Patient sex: F
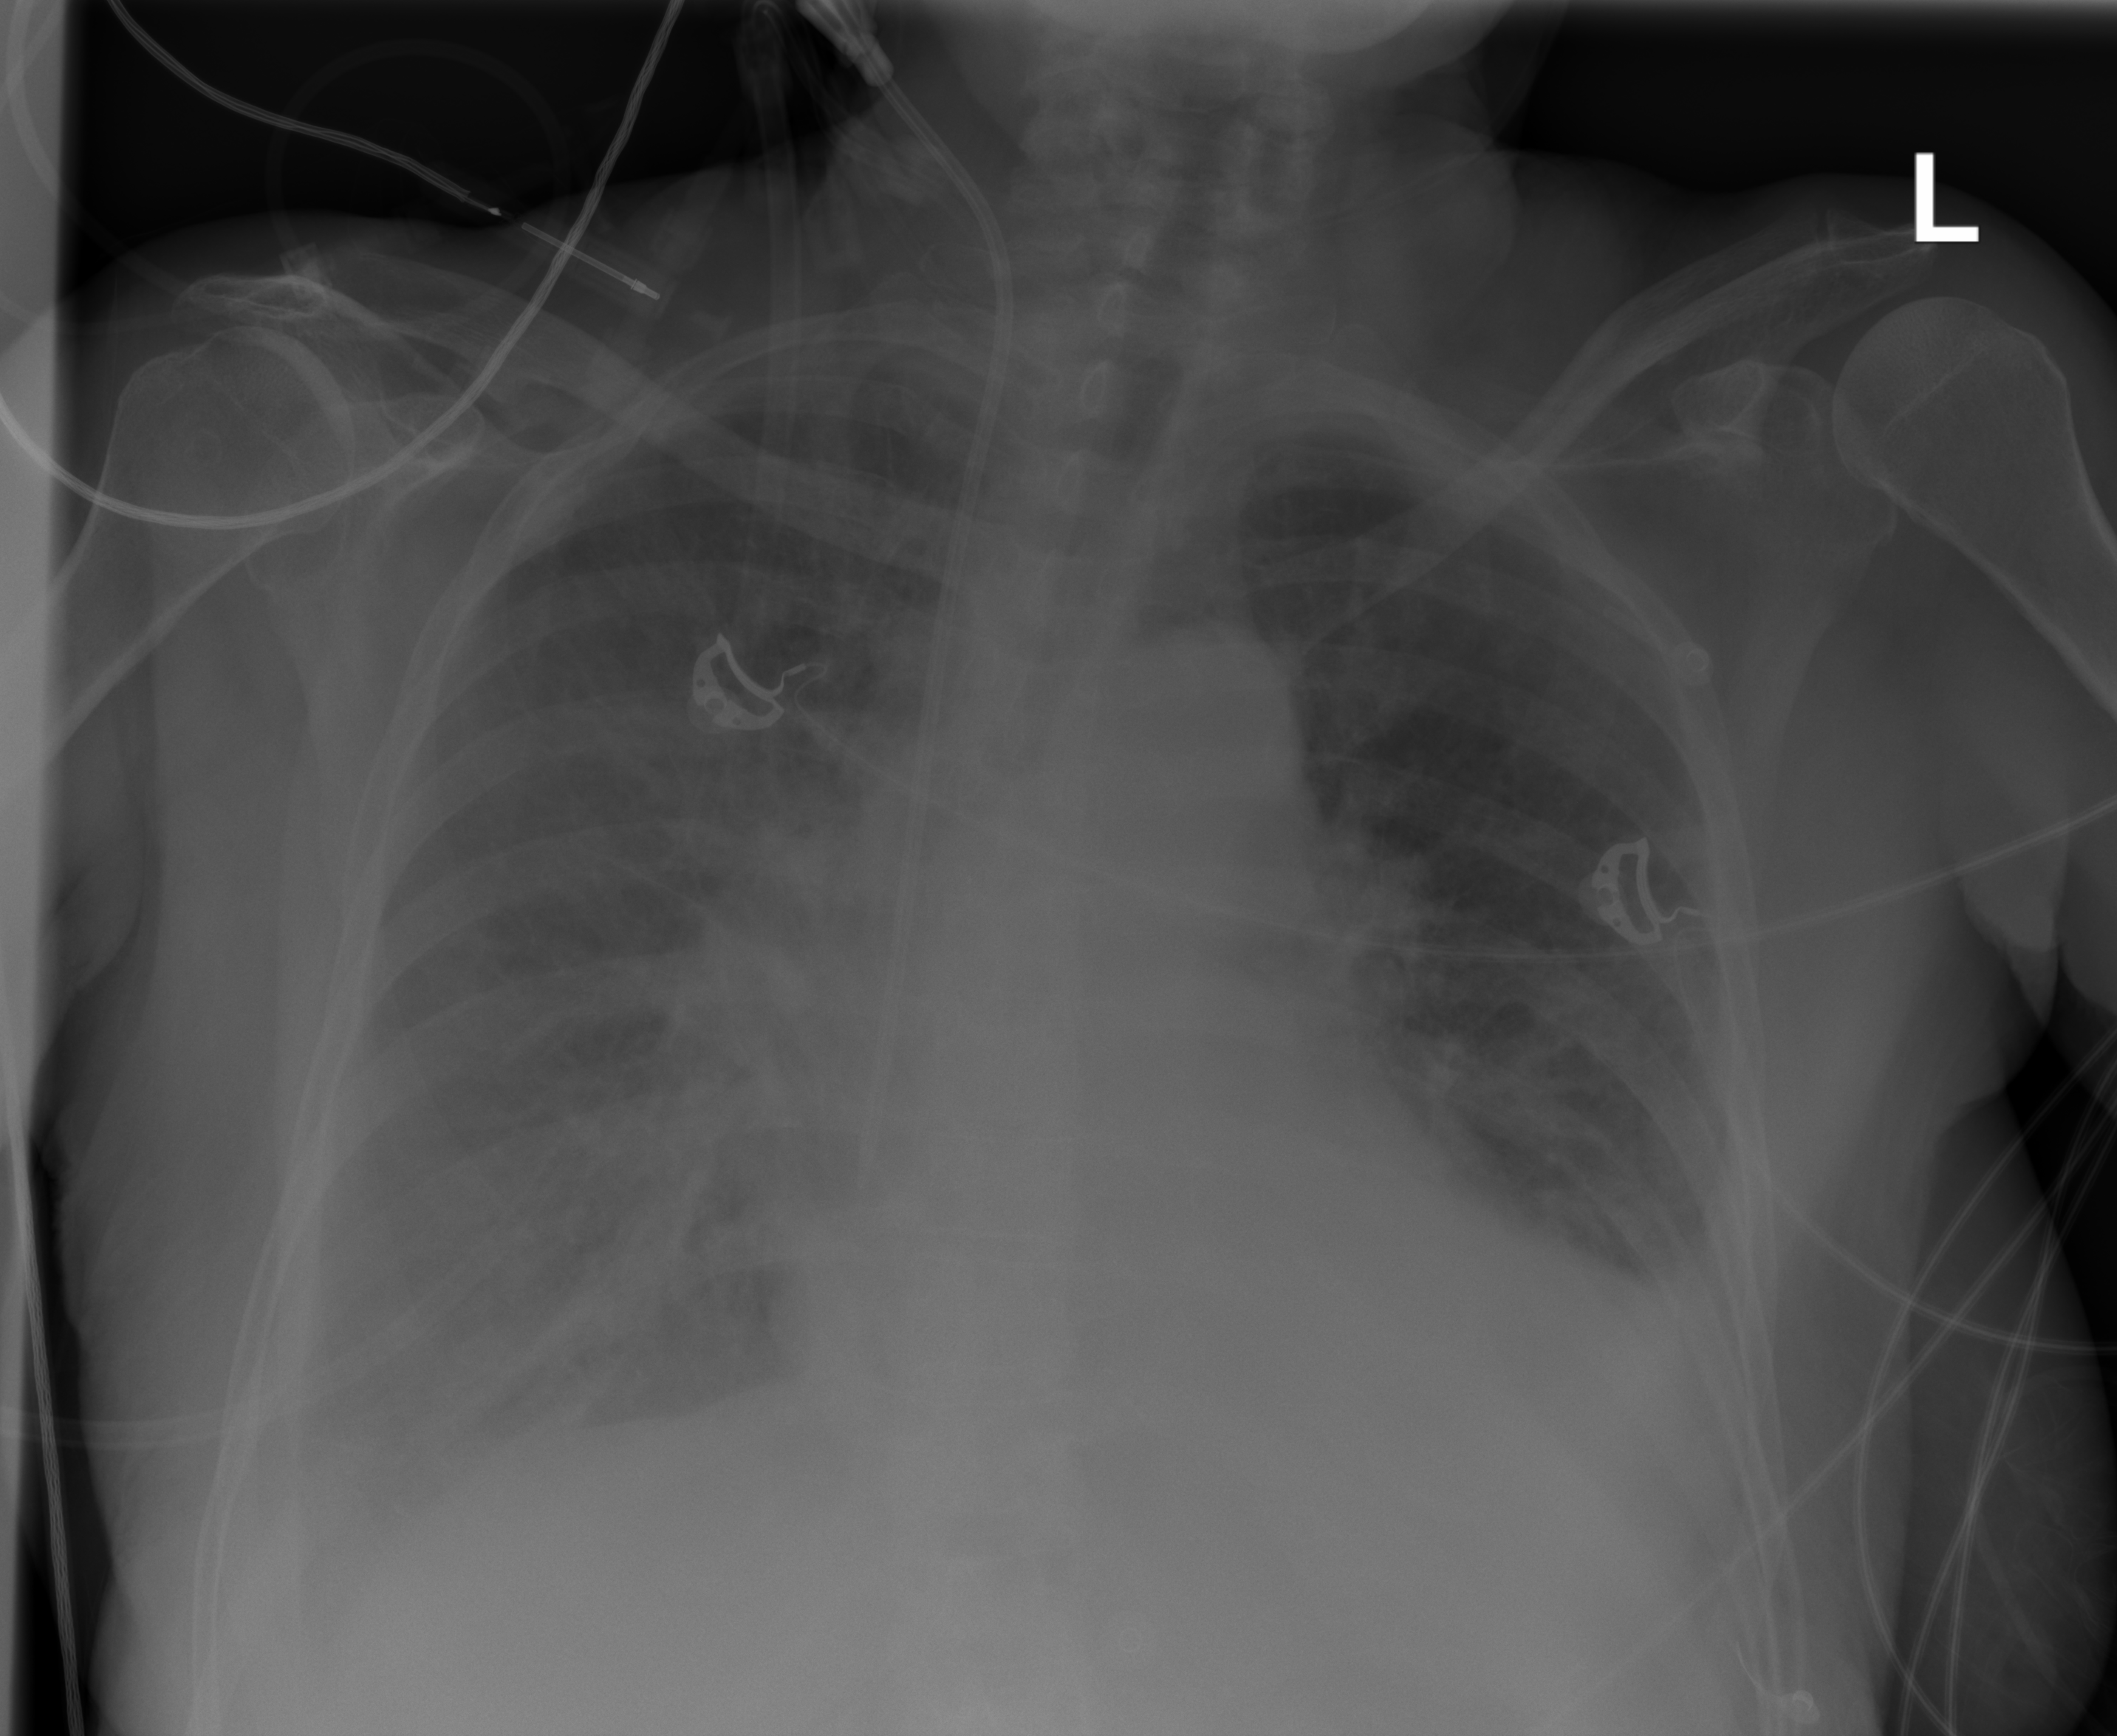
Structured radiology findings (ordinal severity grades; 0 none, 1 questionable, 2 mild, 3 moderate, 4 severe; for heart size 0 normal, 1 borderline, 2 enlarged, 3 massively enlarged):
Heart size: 2
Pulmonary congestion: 2
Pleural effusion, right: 3
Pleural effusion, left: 3
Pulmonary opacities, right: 0
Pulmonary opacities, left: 0
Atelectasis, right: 0
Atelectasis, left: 2